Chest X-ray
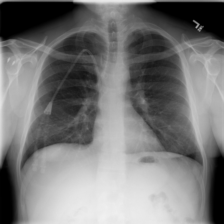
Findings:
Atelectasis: negative
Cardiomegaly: negative
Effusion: negative
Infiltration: negative
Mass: negative
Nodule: negative
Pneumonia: negative
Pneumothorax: negative
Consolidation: negative
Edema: negative
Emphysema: negative
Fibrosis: negative
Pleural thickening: negative
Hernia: negative